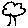
Label: tree